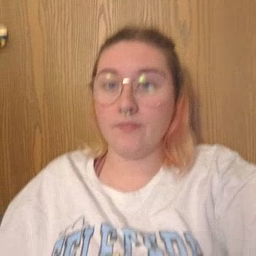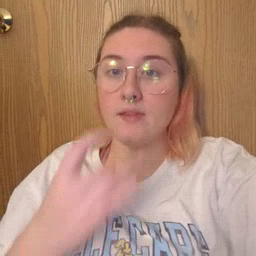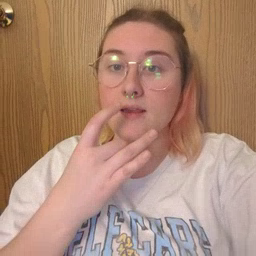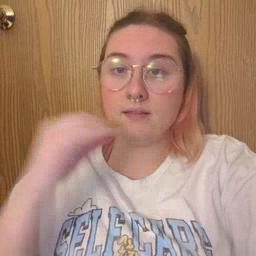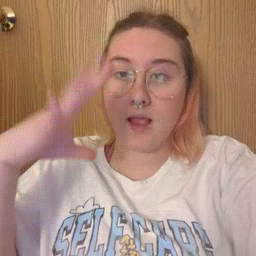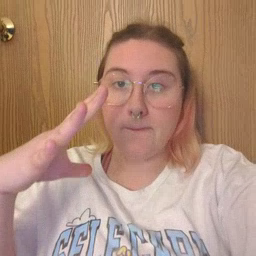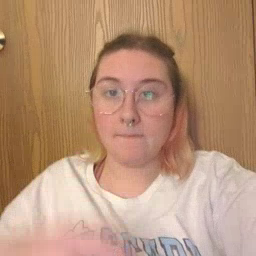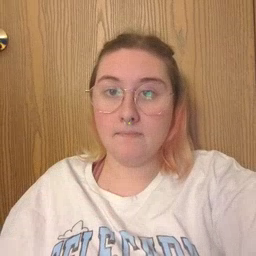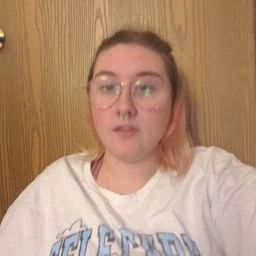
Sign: lamp